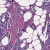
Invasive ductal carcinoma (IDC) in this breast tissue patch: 1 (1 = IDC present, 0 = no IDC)